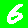
Digit: 6